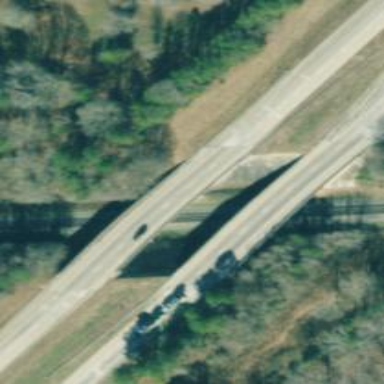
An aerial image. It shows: Trunk highway bridge.